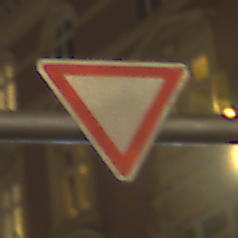
Verkehrszeichen: VorfahrtGewaehren
Umgebung: Outdoor, Urban
Tageszeit: Night
Wetter: Clear
Licht: Artificial
Jahreszeit: NotSpecified
Kontrast: HighContrast